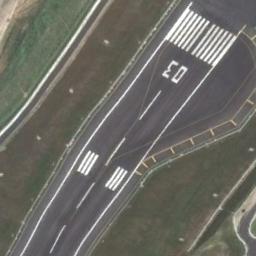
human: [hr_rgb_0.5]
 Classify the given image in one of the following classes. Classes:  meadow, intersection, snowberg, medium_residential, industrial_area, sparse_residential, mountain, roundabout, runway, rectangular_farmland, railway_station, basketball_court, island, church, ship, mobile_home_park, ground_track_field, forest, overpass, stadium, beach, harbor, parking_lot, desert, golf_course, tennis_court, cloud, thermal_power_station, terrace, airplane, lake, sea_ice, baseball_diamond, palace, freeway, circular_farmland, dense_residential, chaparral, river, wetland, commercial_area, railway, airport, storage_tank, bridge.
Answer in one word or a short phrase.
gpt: runway